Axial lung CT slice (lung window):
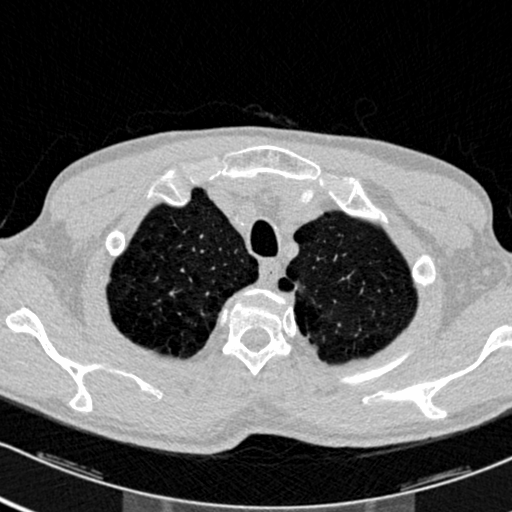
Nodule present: no